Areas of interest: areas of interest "Zhongkai Golden Age Family Life Plaza"
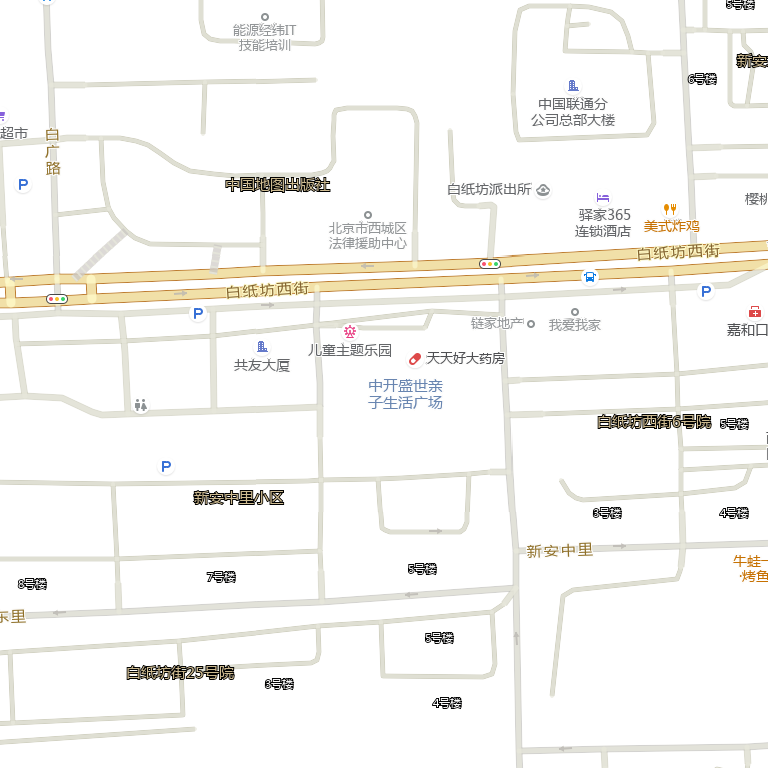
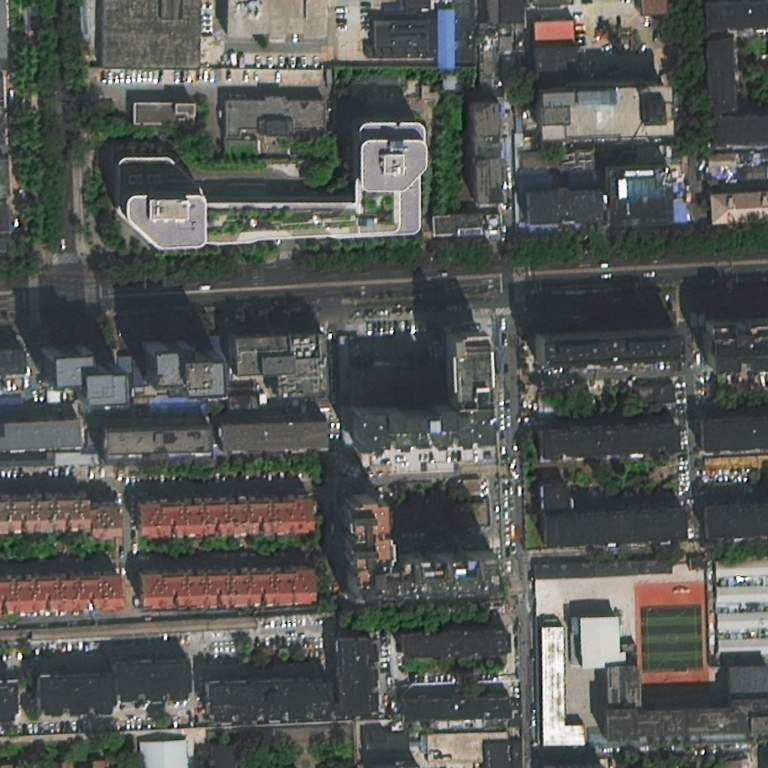